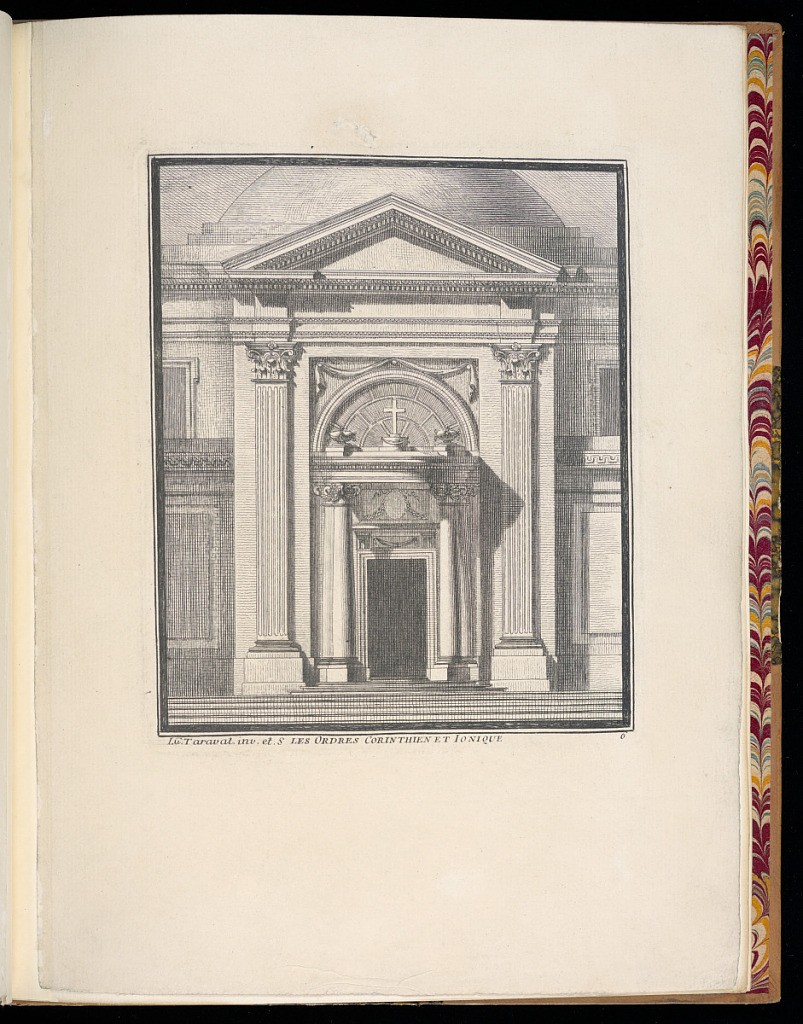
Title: LES ORDRES CORINTHIEN ET IONIQUE
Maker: Louis-Gustave Taraval, French, 1738 – 1794
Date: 1768–75
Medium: Etching on paper
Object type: Print
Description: Design for a portico and building façade featuring Neoclassical motifs associated with the classical architectural orders of ancient Greece and Rome. The stairs lead up to a doorway framed by columns. Above the doorway, a frieze with a hanging swag, and a blank oval roundel with festoons of leaves. Above an arch with a sculpture of a cross and two vase finials. The portico is framed by fluted corinthian pilasters supporting an entablature and a pediment. The building has a domed roof, and a balcony level with a meander pattern frieze along the balustrade. The plate is signed, titled, and numbered.